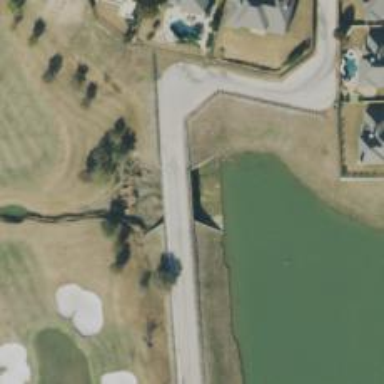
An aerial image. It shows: Water hazard on golf course.